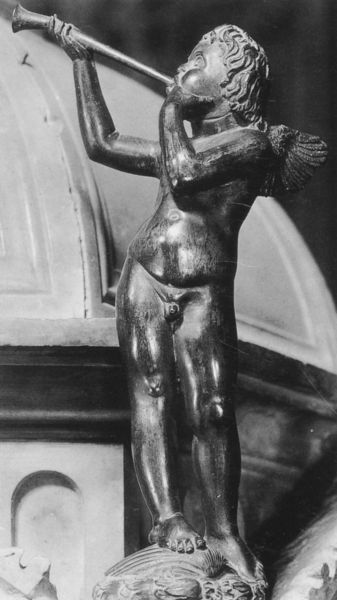
Titel: Putten vom Taufbrunnen
Künstler: Donatello
Standort: Siena, Baptisterium (EU - I - Toskana)
Schlagwörter: akt, dunkel, flügel, fuß, hand, mann, nackt, schatten, grau, licht, marmor, profil, schwarz, weiss, arme, sockel, stehen, stein, instrument, kirche, figur, haare, kind, locken, engel, putte, putto, skulptur, statue, beine, backen, kuppel, glanz, nabel, bildhauerei, bronze, plastik, junge, knie, foto, fotografie, penis, knabe, schwarzweiss, kugel, jüngling, sarg, grab, eros, muschel, gottheit, amor, posaune, blasen, posaunenengel, trompete, hoden, kuppek, gebläht, blasinstrument, tromperte, geblähtr, statuette‘